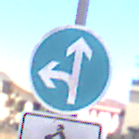
Verkehrszeichen: VorgeschriebeneFahrtrichtungGeradeausOderLinks
Zusatzzeichen unten: EinspurigeFahrzeugeFrei3
Umgebung: Outdoor, Suburban
Tageszeit: MorningAfternoon
Wetter: PartlyCloudy
Licht: Natural
Jahreszeit: NotSpecified
Kontrast: HighContrast